Question: For example, there is a <URL> method on 'canvas%'.
I would like to view the source code and see how it does that.
I wish there are some tools like the <URL>, but now I do not even know where the source code of 'racket/gui/base' is.

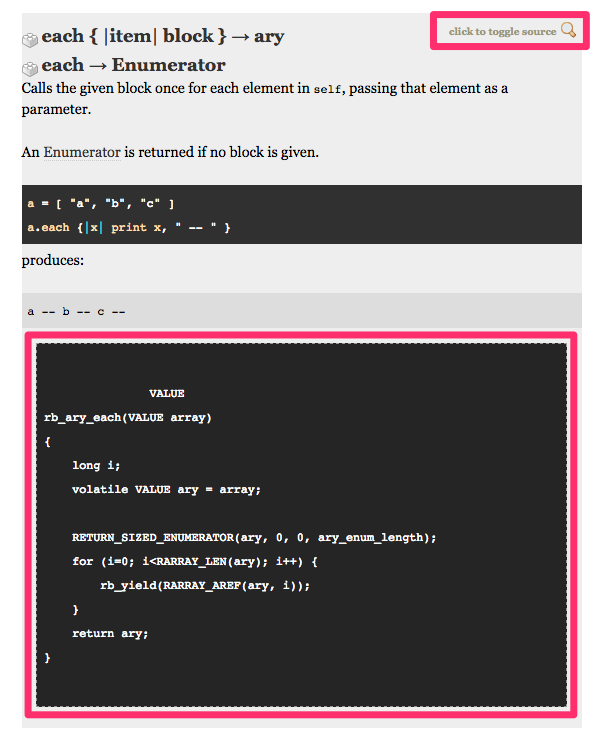
Answer: In DrRacket IDE you can hover over every imported symbol and right click. In the menu you have "Open defining file". After clicking on this you right click over the same symbol again and look where you clicked last time you'll see it says "Jump to definition (in other file)".
Note that in the same menu you also have "View documentation for symbol from packet" which opens a browser with the documentation.